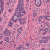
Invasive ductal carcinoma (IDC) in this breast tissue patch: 0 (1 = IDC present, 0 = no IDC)